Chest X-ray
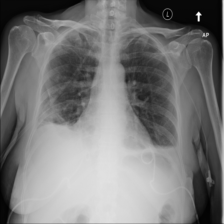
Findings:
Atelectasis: negative
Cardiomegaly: negative
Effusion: positive
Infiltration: positive
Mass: negative
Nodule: negative
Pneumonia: negative
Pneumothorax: positive
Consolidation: negative
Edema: negative
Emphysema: negative
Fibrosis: negative
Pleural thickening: negative
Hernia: negative